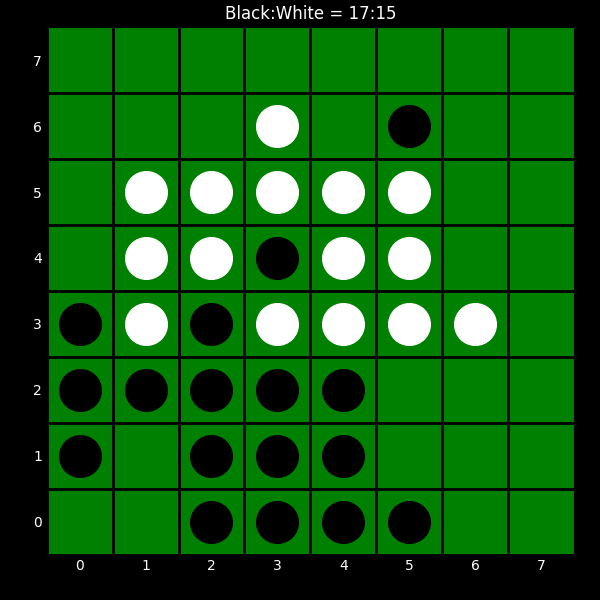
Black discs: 17
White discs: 15